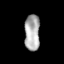
Tissue: skin
Cell type: Epithelial cells
Senescence score: 0.25
Nuclear area (px): 536
Mean DAPI intensity: 175.657